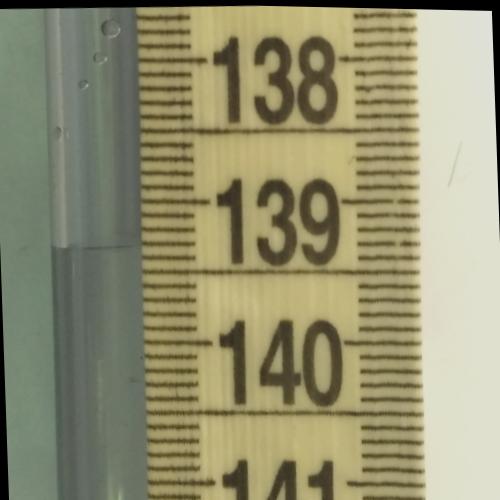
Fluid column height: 139.3 cm